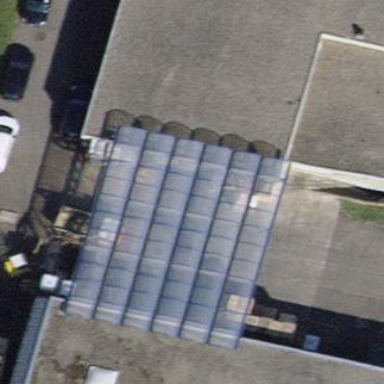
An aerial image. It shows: View of roof of building.